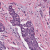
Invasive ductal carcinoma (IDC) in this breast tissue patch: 1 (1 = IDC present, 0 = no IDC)